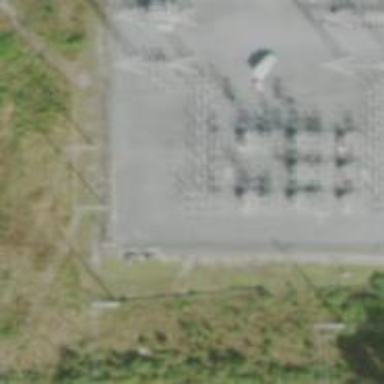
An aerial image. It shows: Switch for power supply.